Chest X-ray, PA view. Patient: 54 years old, sex F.
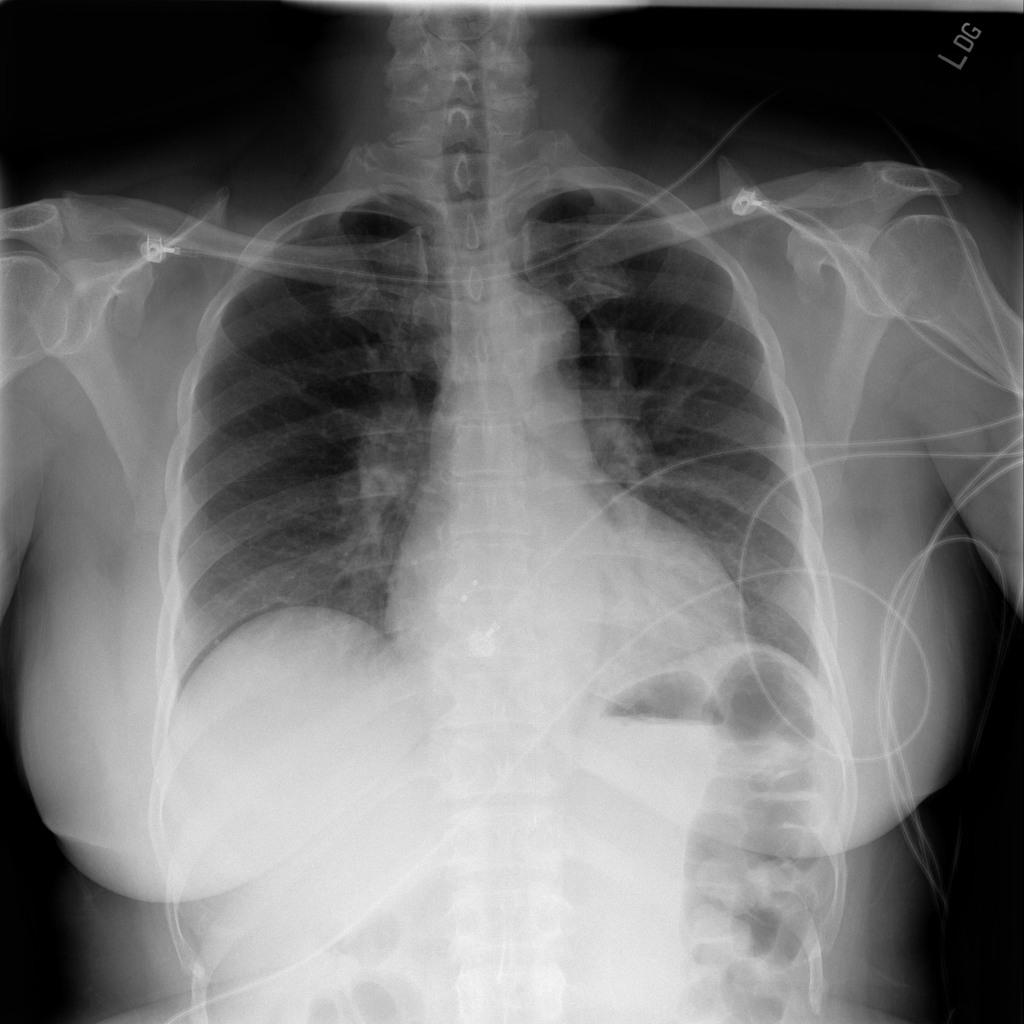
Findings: No Finding